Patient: sex M, age 29
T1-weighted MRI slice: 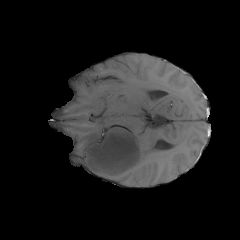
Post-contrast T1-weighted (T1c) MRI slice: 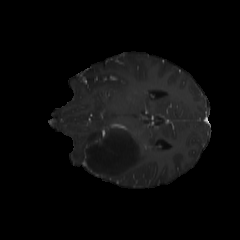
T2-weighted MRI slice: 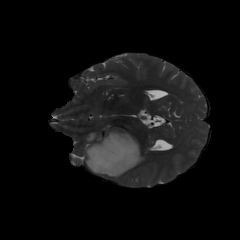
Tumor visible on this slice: yes
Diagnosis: Astrocytoma, IDH-mutant
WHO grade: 4